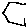
Label: hexagon